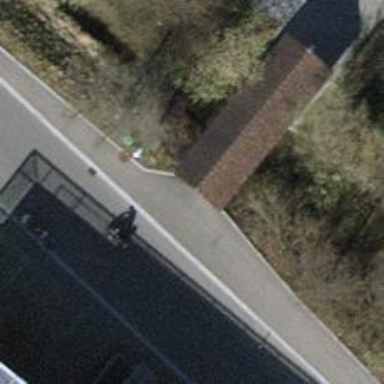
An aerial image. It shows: Covered footway on bridge.